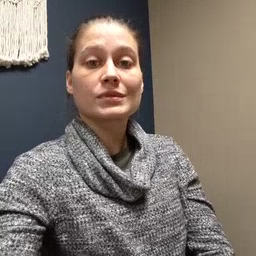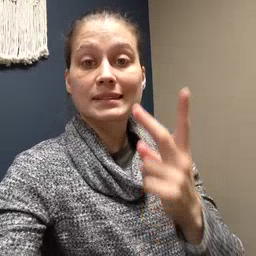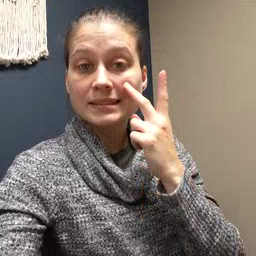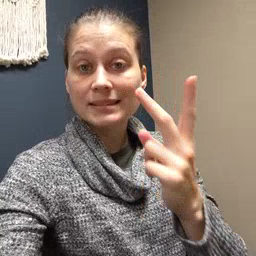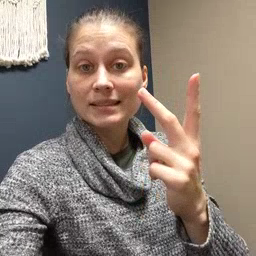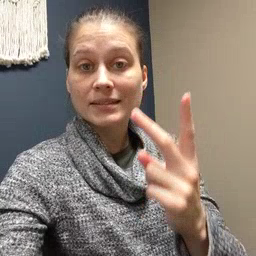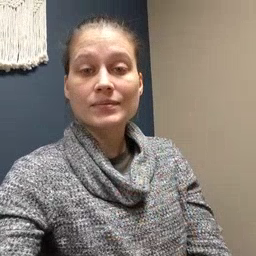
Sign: see